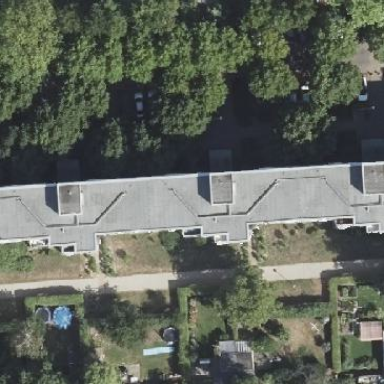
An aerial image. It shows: Block of apartments with flat roof. The building is colored in white.